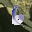
Label: 6